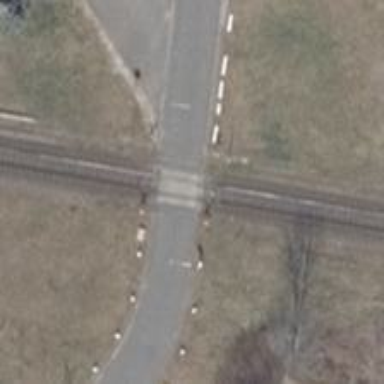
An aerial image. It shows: Level crossing with saltire markings.